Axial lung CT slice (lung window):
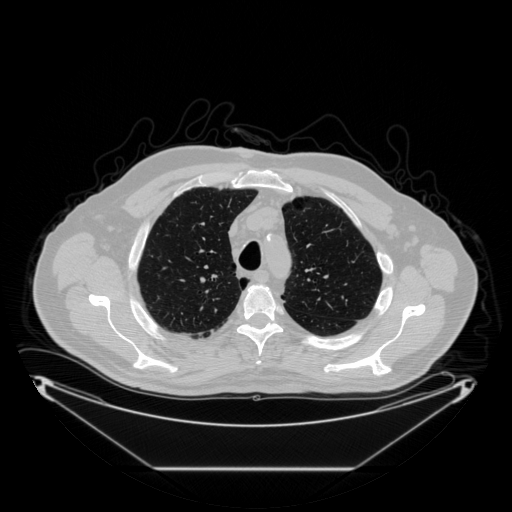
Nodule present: no